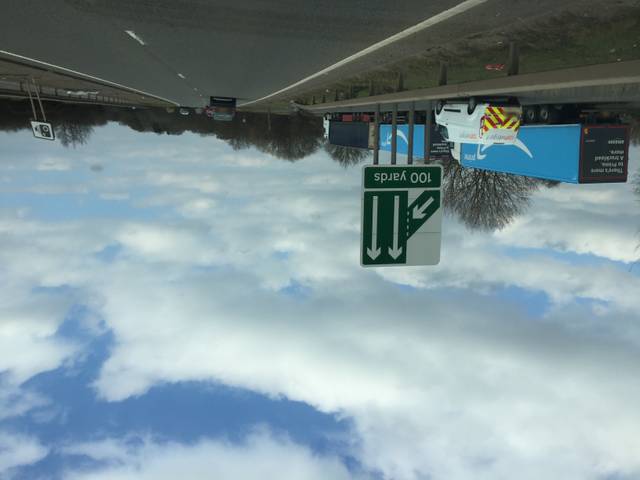
Region: United Kingdom
Coordinates: 52.446, -1.681